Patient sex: F
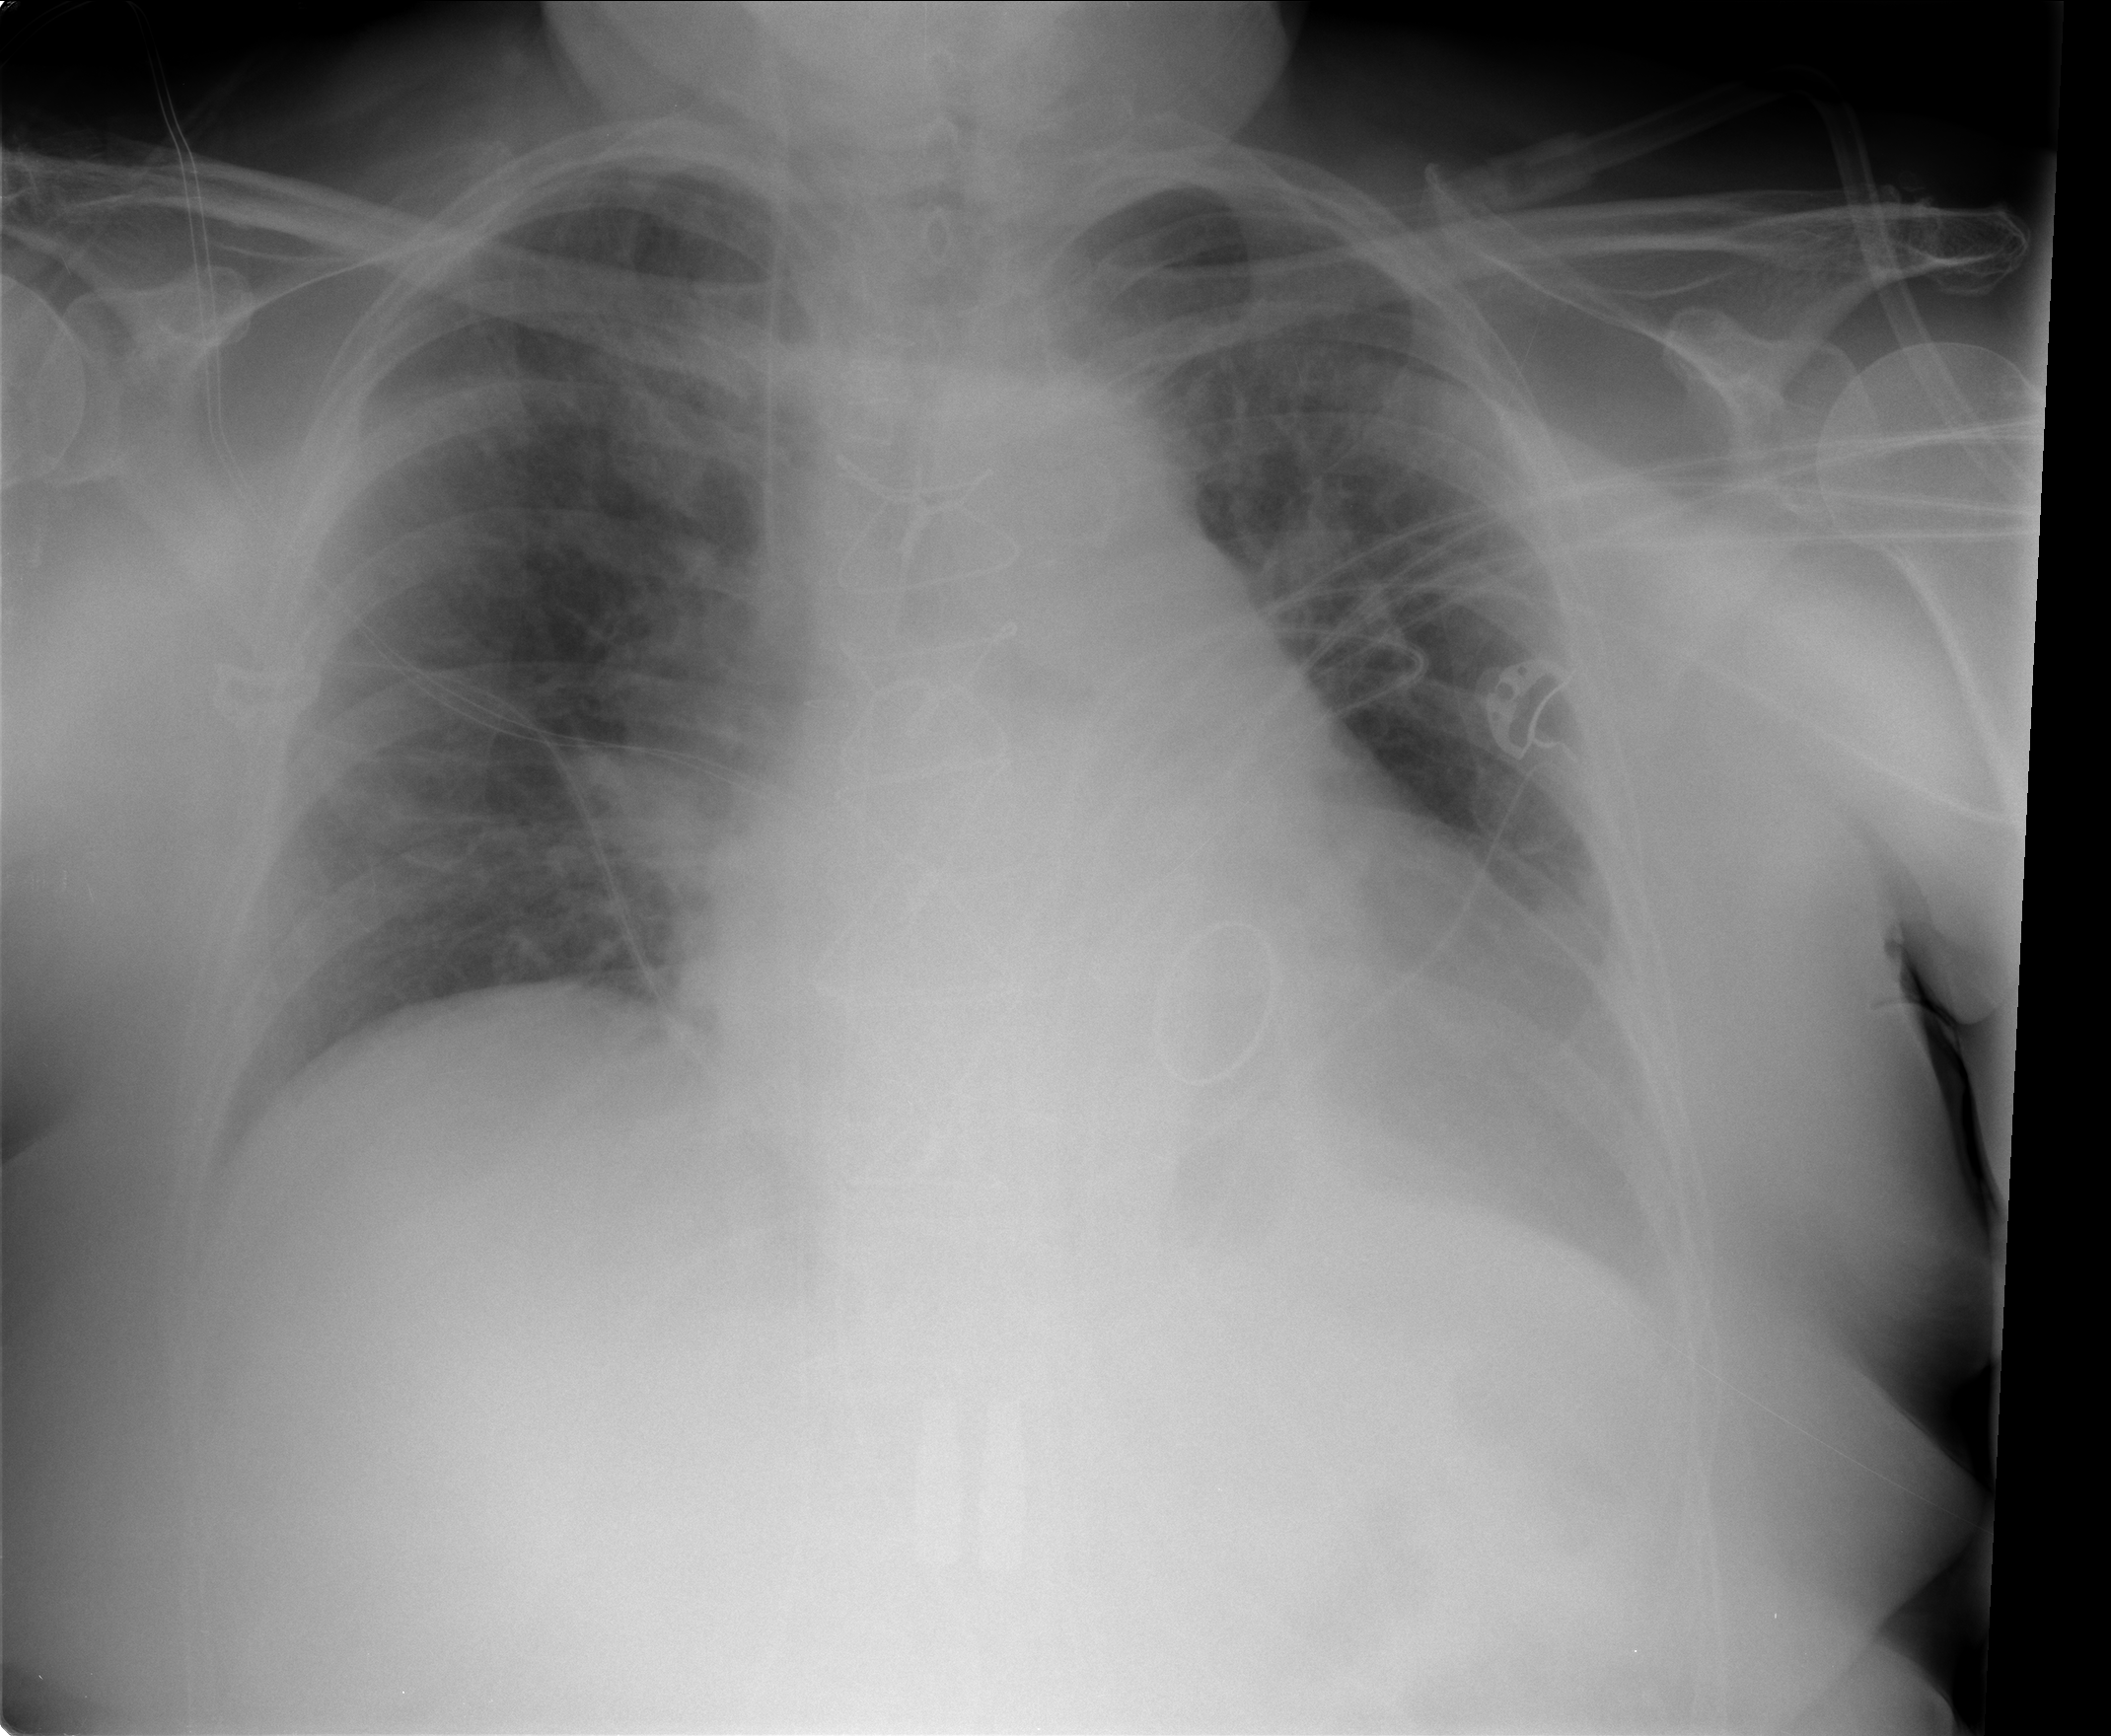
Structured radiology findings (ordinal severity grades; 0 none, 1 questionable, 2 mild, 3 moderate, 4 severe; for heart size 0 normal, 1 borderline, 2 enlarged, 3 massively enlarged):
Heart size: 2
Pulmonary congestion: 1
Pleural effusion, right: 0
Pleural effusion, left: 1
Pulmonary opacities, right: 0
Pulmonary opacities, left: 0
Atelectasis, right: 1
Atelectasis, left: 2